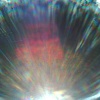
Label: sunburn